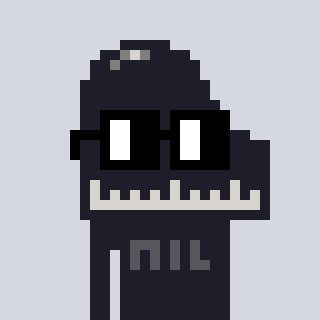
a pixel art character with square black glasses, a piano-shaped head and a grayscale-colored body on a cool background